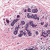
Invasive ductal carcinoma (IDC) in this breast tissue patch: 0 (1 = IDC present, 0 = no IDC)